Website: home-depot
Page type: billing-address
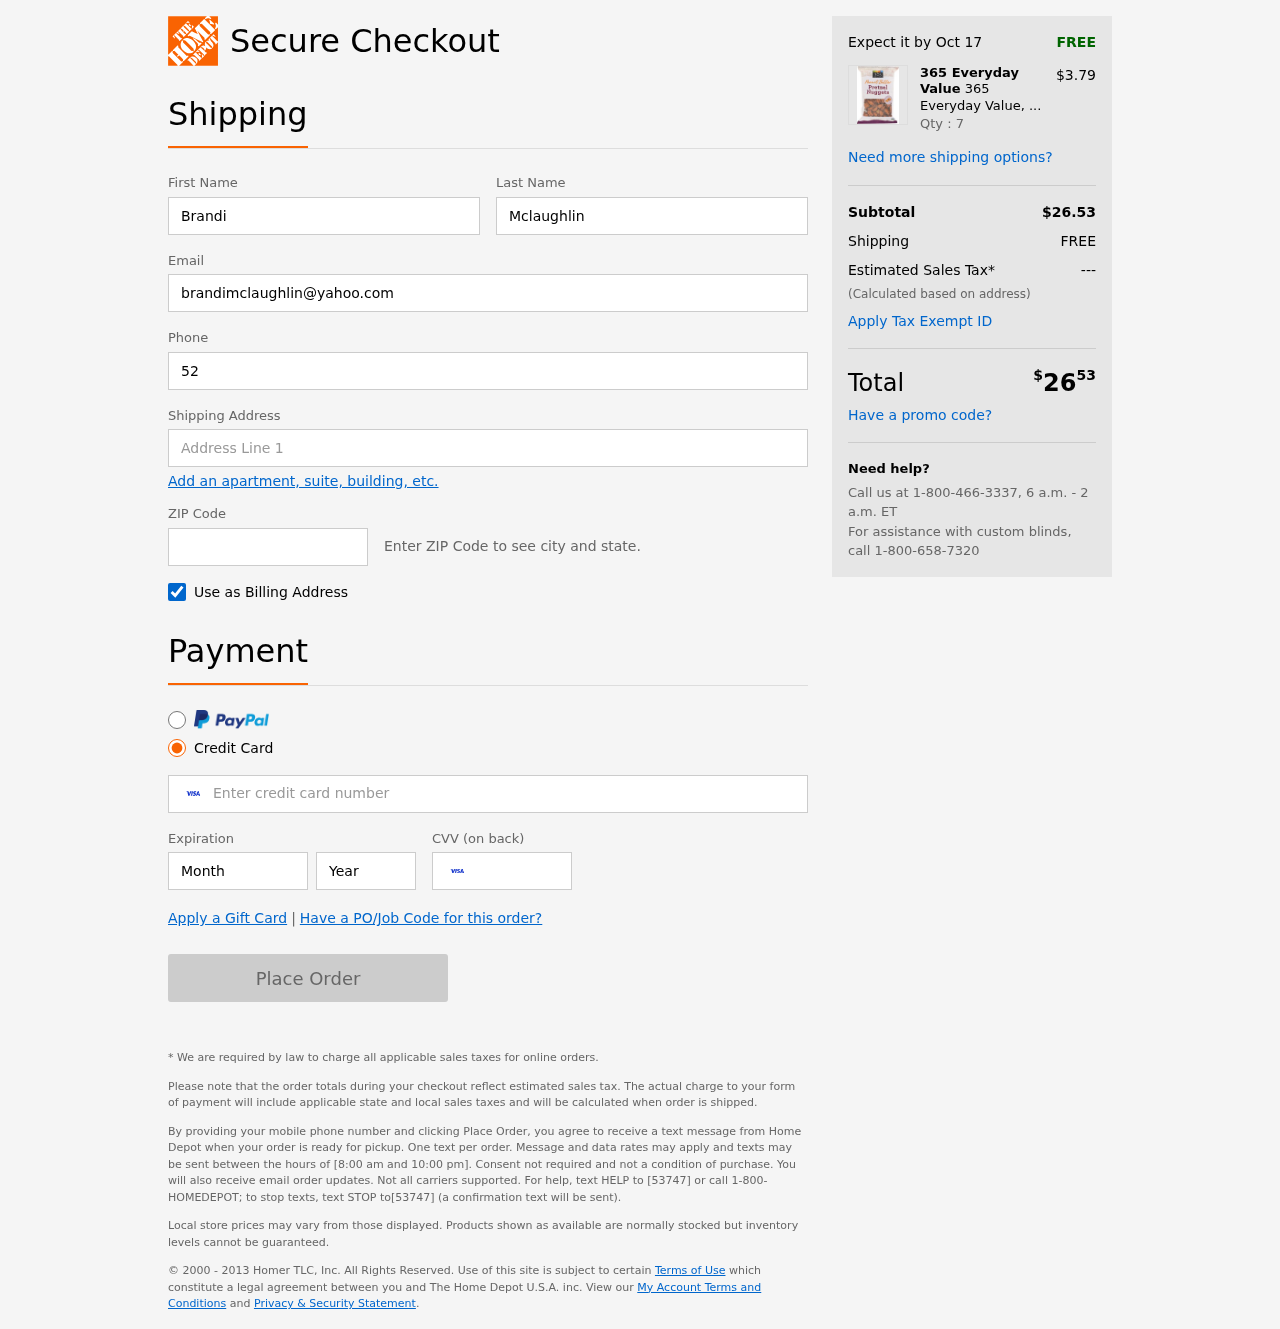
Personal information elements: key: PII_FIRSTNAME
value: Brandi
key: PII_LASTNAME
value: Mclaughlin
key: PII_EMAIL
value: brandimclaughlin@yahoo.com
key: PII_PHONE
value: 5248129797
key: PII_STREET
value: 25175 Taylor Course
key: PII_POSTCODE
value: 08930
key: PII_CARD_NUMBER
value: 4698 9910 1486 5249
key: PII_CARD_EXPIRY_MONTH
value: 02
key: PII_CARD_CVV
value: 320
Product elements: key: PRODUCT1_BRAND
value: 365 Everyday Value
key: PRODUCT1_NAME
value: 365 Everyday Value, Pretzel Nuggets, Peanut Butter, 10 oz
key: PRODUCT1_PRICE
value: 3.79
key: PRODUCT1_QUANTITY
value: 7
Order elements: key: ORDER_DELIVERY_DATE
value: Oct 17
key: ORDER_SUBTOTAL
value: $26.53
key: ORDER_SHIPPING_COST
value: FREE
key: ORDER_TAX
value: ---
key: ORDER_TOTAL2
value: $2653